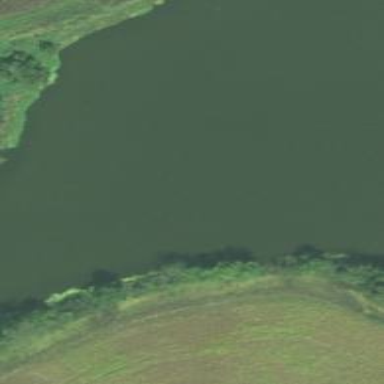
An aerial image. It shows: Pond with natural water.